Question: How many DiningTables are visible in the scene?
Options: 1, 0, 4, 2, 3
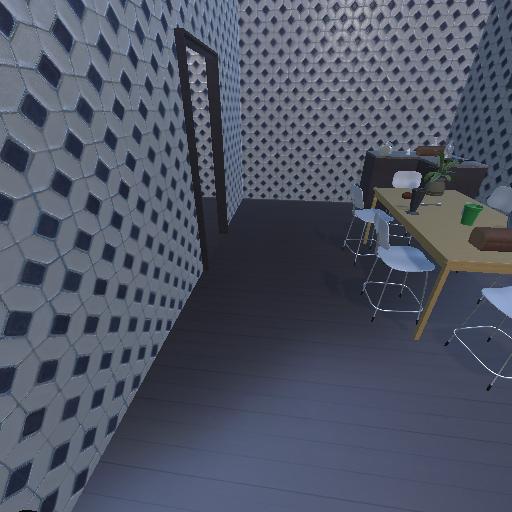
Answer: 1